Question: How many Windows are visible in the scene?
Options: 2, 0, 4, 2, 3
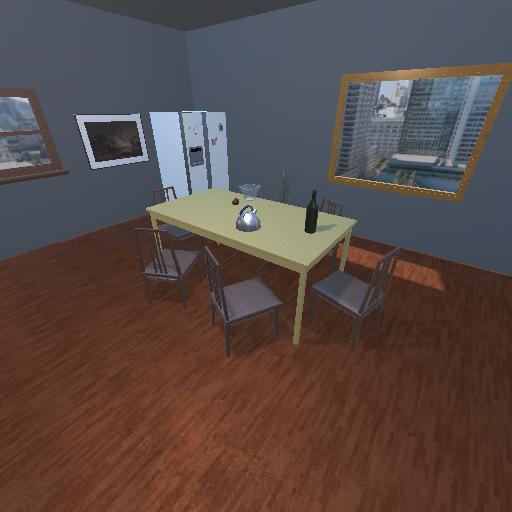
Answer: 2